Field crop: maize
Growth stage: 2
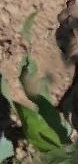
Species: maize